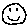
Label: smiley face